Interaction volume radius: 10 \u00c5
Interaction volume height: 20 \u00c5
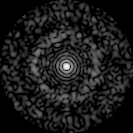
Disorder parameter: 0.8271